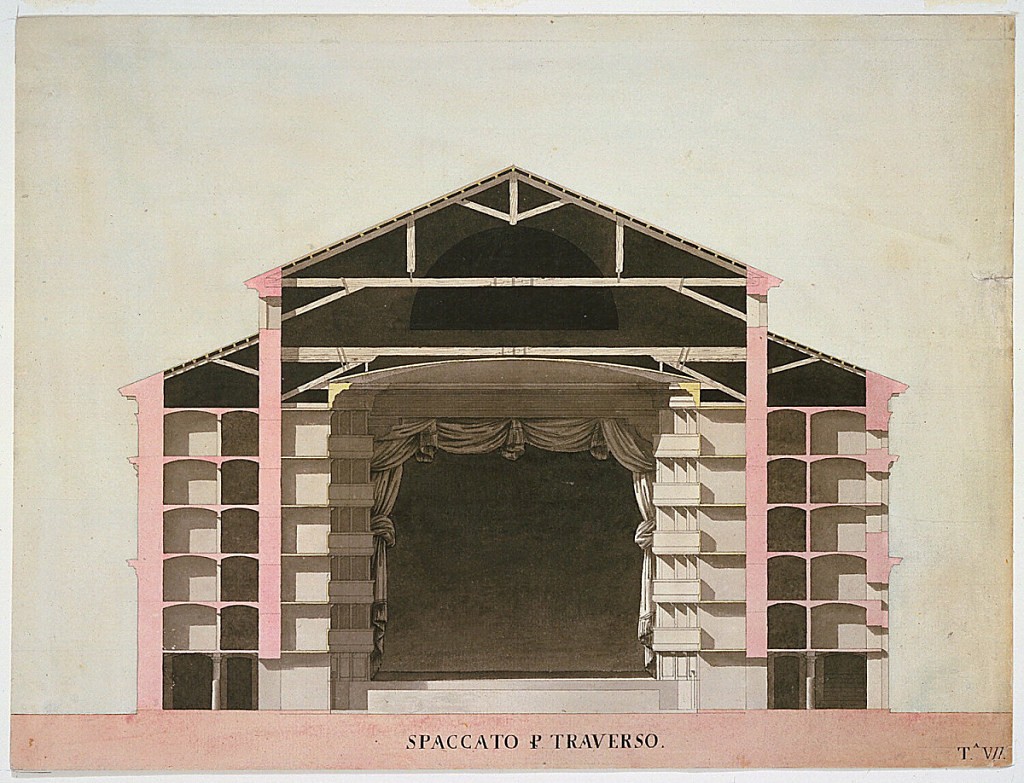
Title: Competition Design for La Fenice, Venice: Transverse Section
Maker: D. Cerato, Italian
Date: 1788
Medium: Pen and black ink, brush and gray wash, watercolor, graphite on cream paper
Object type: Drawing
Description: Drawing in shades of rose and gray of transverse section of a theater showing a large central section with a pitched roof flanked by bays with lower roof.   View of five tiers of boxes topped by a shallow dome, the proscenium with curtain, and a large dark semicircular shape seen through the roofing timbers.  The rose pink indicates structural supports.